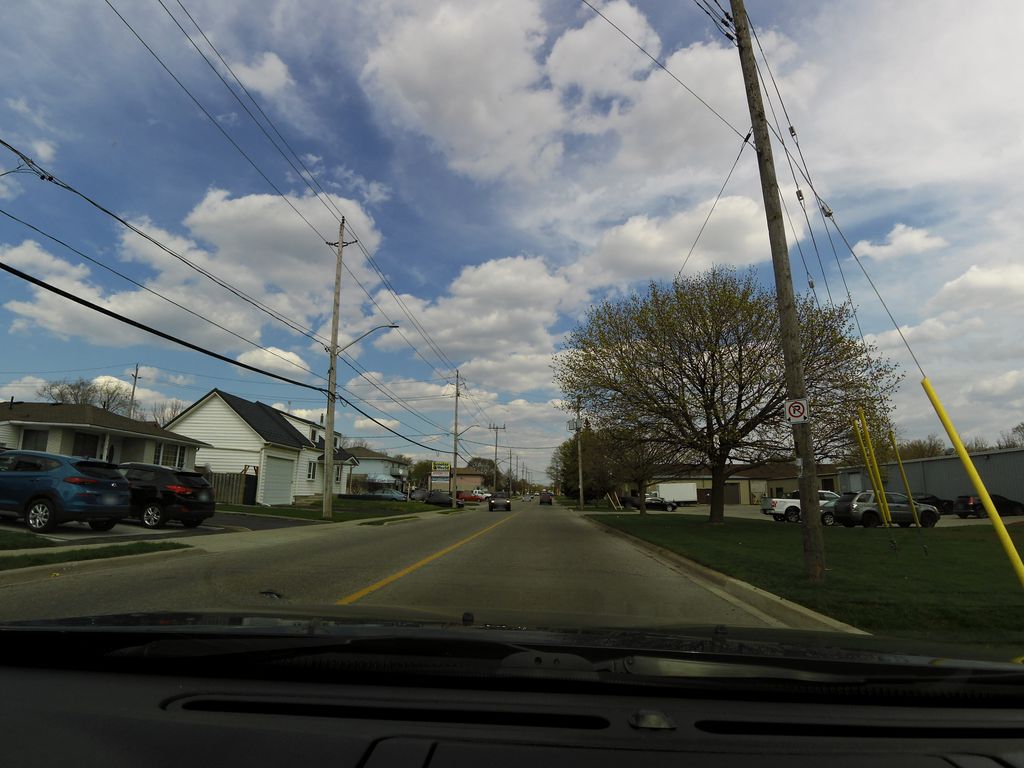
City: kitchener-waterloo